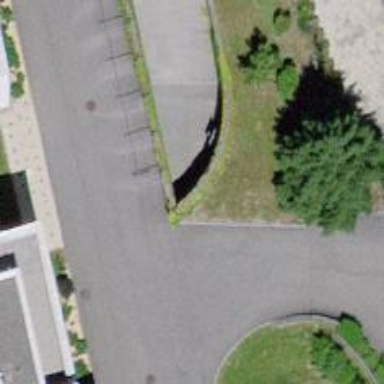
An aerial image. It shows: Parking entrance.